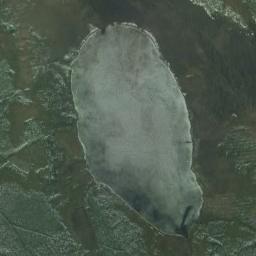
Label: lake